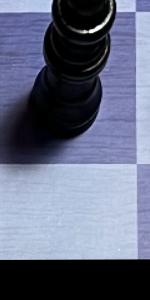
Label: Empty